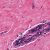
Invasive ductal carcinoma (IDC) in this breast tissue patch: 0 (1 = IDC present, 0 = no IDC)